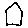
Label: house